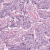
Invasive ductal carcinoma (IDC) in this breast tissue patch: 1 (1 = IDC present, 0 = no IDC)